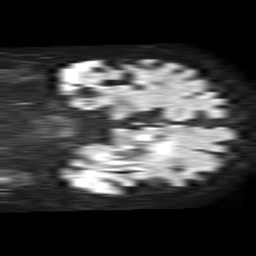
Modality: TRACE
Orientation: coronal
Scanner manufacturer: philips
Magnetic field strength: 1.5 T
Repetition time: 4.6 s
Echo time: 0.08631 s